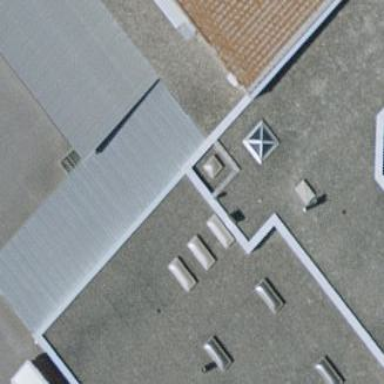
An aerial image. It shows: View of roof of building.